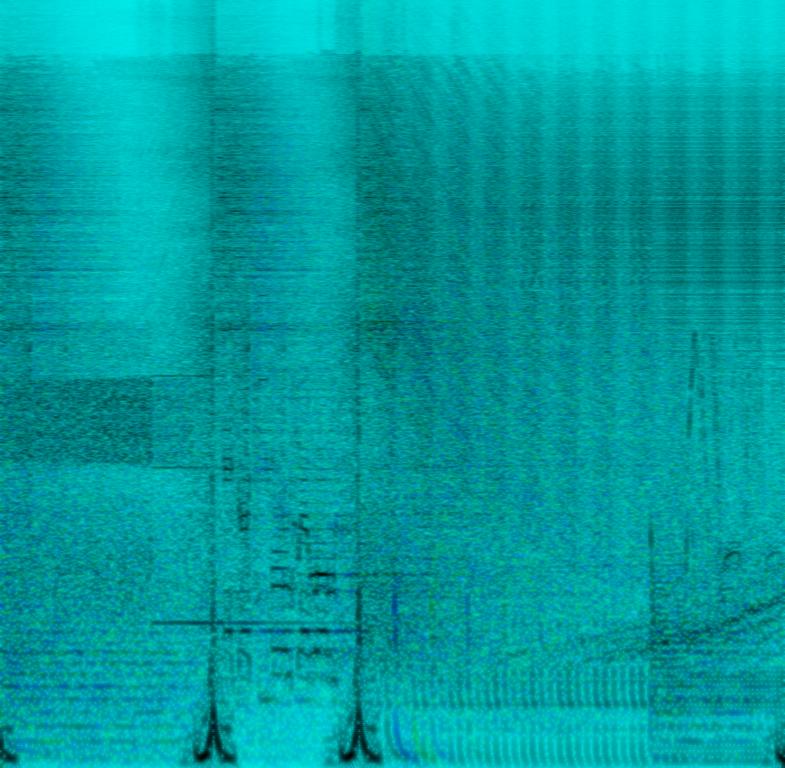
This song is an electronic instrumental. The song is fast tempo with vigorous drumming and electronic instrumentation and synthesiser articulation with catchy synthesised vocal riff which. The song is upbeat, vibrant, vivacious, vigorous, psychedelic, enigmatic and youthful with a trance like dance vibe. This song is an EDM/Synth pop.